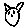
Label: cat